Question: Apreciate any help and excuse me if my terminology is incorrect.
building on from this question <URL>:
i am trying to run a .sh file, and I do this by using the answer in the question above, which is basically
1 - associating my file with the
looks like this:
'''
@echo off
c:
chdir c:\cygwinin
bash --login %*
'''
This generally works for most of my *.sh files with an example being this:
'''
#!/bin/bash
# Configure bash so the script will exit if a command fails.
set -e
#this is the DIR i want to copy to
DIR="$( cd "$( dirname "${BASH_SOURCE[0]}" )" && pwd )"
#this is the DIR i want to copy from
DIR2=/cygdrive/v/where/file/is
#cd to the dir where I want to copy the files to:
cd "$DIR"
#cp files and subdirectories of interest
#include the subdirs
cp -r "$DIR2"/* .
# This will unzip all .zip files in all subdirectories under this one.
# -o is required to overwrite everything that is in there
find -iname '*.zip' -execdir unzip -o {} \;
# this will delete row 1-6 and the last row of all the csv files
find ./ -iname '*.csv' -exec sed -i '1,6d;$ d' '{}' ';'
'''
So the above works when I double click on it.
Some instances I have noted that do not work when I double click on them, is when the script contains something like below:
1->
'''
DIR="$( cd "$( dirname "${BASH_SOURCE[0]}" )" && pwd )"/PointB
echo $DIR > test.txt #the text.txt file will not be created
'''
2->
'''
#this renames files in a directory, see [here][2]
for fname in Combined*.csv ; do mv "$fname" "$(echo "$fname" | sed -r 's/[0-9]{14}//')" ; done
'''
But 1 & 2 above will work if i run them from cygwin with the command './filename.sh'
What I am wondering is why is 1 and 2 above not work for me, by double clicking on them, when they do work by invoking the command './filename.sh'?
Note: I am running cygwin on windows XP
in that the cmd window opens up and displays this.

FormatCSVFiles.sh is the file I am double clicking on.
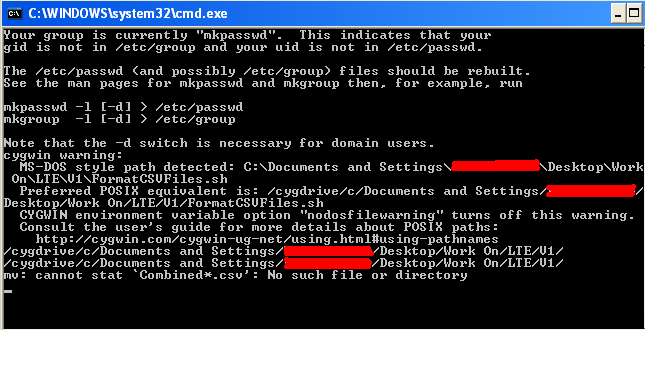
Answer: Correction: this actually works. I was not changing directory before giving the echo command. So a silly mistake by me . tks.